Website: lowes
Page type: delivery-shipping
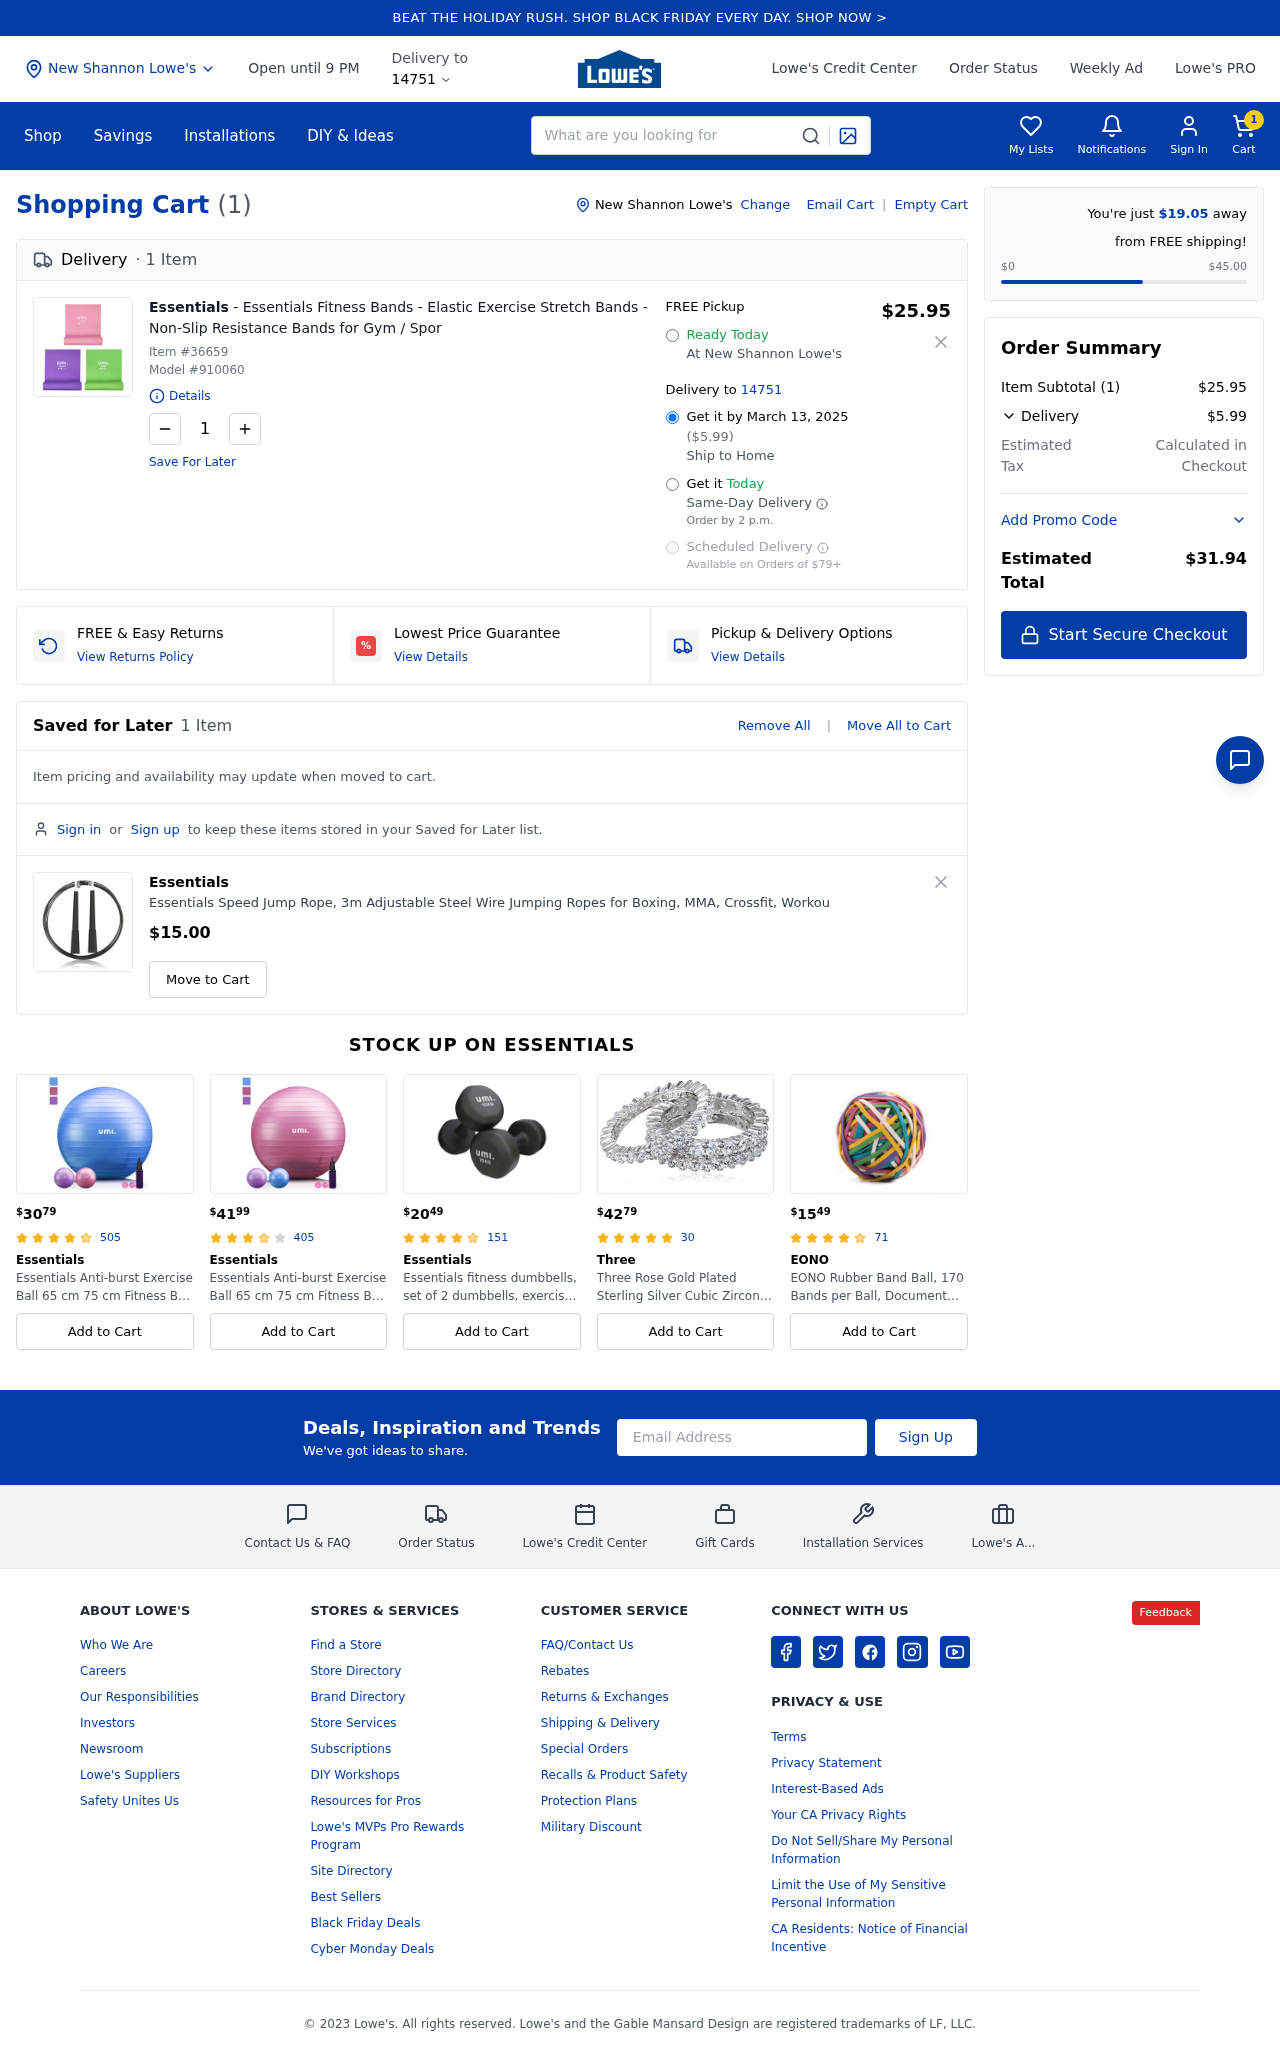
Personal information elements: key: PII_CITY
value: New Shannon
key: PII_EMAIL
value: katherinelyons@gmail.com
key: PII_POSTCODE
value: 14751
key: PII_CITY2
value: New Shannon
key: PII_CITY3
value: New Shannon
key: PII_POSTCODE2
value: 14751
Product elements: key: PRODUCT1_BRAND
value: Essentials
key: PRODUCT1_NAME
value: Essentials Fitness Bands - Elastic Exercise Stretch Bands - Non-Slip Resistance Bands for Gym / Spor
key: PRODUCT1_PRICE
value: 25.95
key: PRODUCT1_QUANTITY
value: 1
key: PRODUCT2_BRAND
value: Essentials
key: PRODUCT2_NAME
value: Essentials Speed Jump Rope, 3m Adjustable Steel Wire Jumping Ropes for Boxing, MMA, Crossfit, Workou
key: PRODUCT2_PRICE
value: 15
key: PRODUCT1_ITEM_NUMBER
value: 36659
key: PRODUCT1_MODEL_NUMBER
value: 910060
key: PRODUCT3_PRICE
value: $3079
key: PRODUCT3_NUM_RATINGS
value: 505
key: PRODUCT3_BRAND
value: Essentials
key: PRODUCT3_NAME
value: Essentials Anti-burst Exercise Ball 65 cm 75 cm Fitness Ball with Ball Pump Pezzi Ball for Yoga Pila
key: PRODUCT4_PRICE
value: $4199
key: PRODUCT4_NUM_RATINGS
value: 405
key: PRODUCT4_BRAND
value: Essentials
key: PRODUCT4_NAME
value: Essentials Anti-burst Exercise Ball 65 cm 75 cm Fitness Ball with Ball Pump Pezzi Ball for Yoga Pila
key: PRODUCT5_PRICE
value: $2049
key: PRODUCT5_NUM_RATINGS
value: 151
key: PRODUCT5_BRAND
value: Essentials
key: PRODUCT5_NAME
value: Essentials fitness dumbbells, set of 2 dumbbells, exercise neoprene dumbbells for women / men / chil
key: PRODUCT6_PRICE
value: $4279
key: PRODUCT6_NUM_RATINGS
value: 30
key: PRODUCT6_BRAND
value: Three
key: PRODUCT6_NAME
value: Three Rose Gold Plated Sterling Silver Cubic Zirconia All-Around Bands Stackable Ring, Size 6
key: PRODUCT7_PRICE
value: $1549
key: PRODUCT7_NUM_RATINGS
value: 71
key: PRODUCT7_BRAND
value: EONO
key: PRODUCT7_NAME
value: EONO Rubber Band Ball, 170 Bands per Ball, Document Organizing,Assorted Colors
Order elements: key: ORDER_NUM_ITEMS
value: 1
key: ORDER_DELIVERY_DATE
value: March 13, 2025
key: ORDER_SHIPPING_COST
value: $5.99
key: AWAY_FROM_FREE_SHIPPING
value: $19.05
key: ORDER_SUBTOTAL
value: $25.95
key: ORDER_TOTAL
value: $31.94
Search elements: key: HEADER_SEARCH
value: What are you looking for